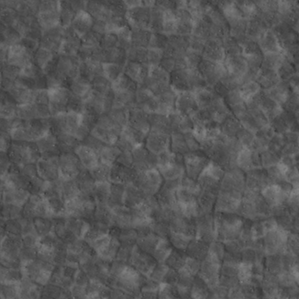
Label: non_frost